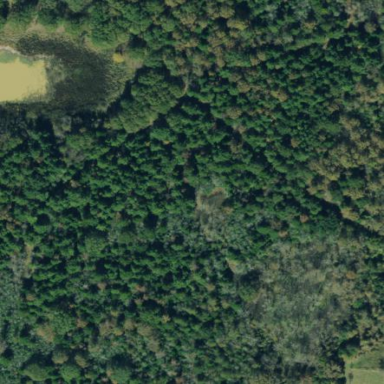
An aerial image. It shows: Mixed woodland area with variety of leaf types and cycles.